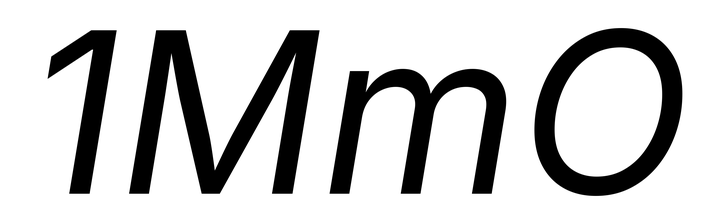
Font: Inter-Italic_Italic